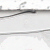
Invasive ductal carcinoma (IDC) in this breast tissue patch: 0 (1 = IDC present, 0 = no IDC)